Interaction volume radius: 5 \u00c5
Interaction volume height: 10 \u00c5
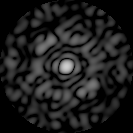
Disorder parameter: 0.8021